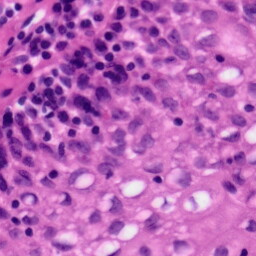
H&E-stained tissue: Tonsil